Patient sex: M
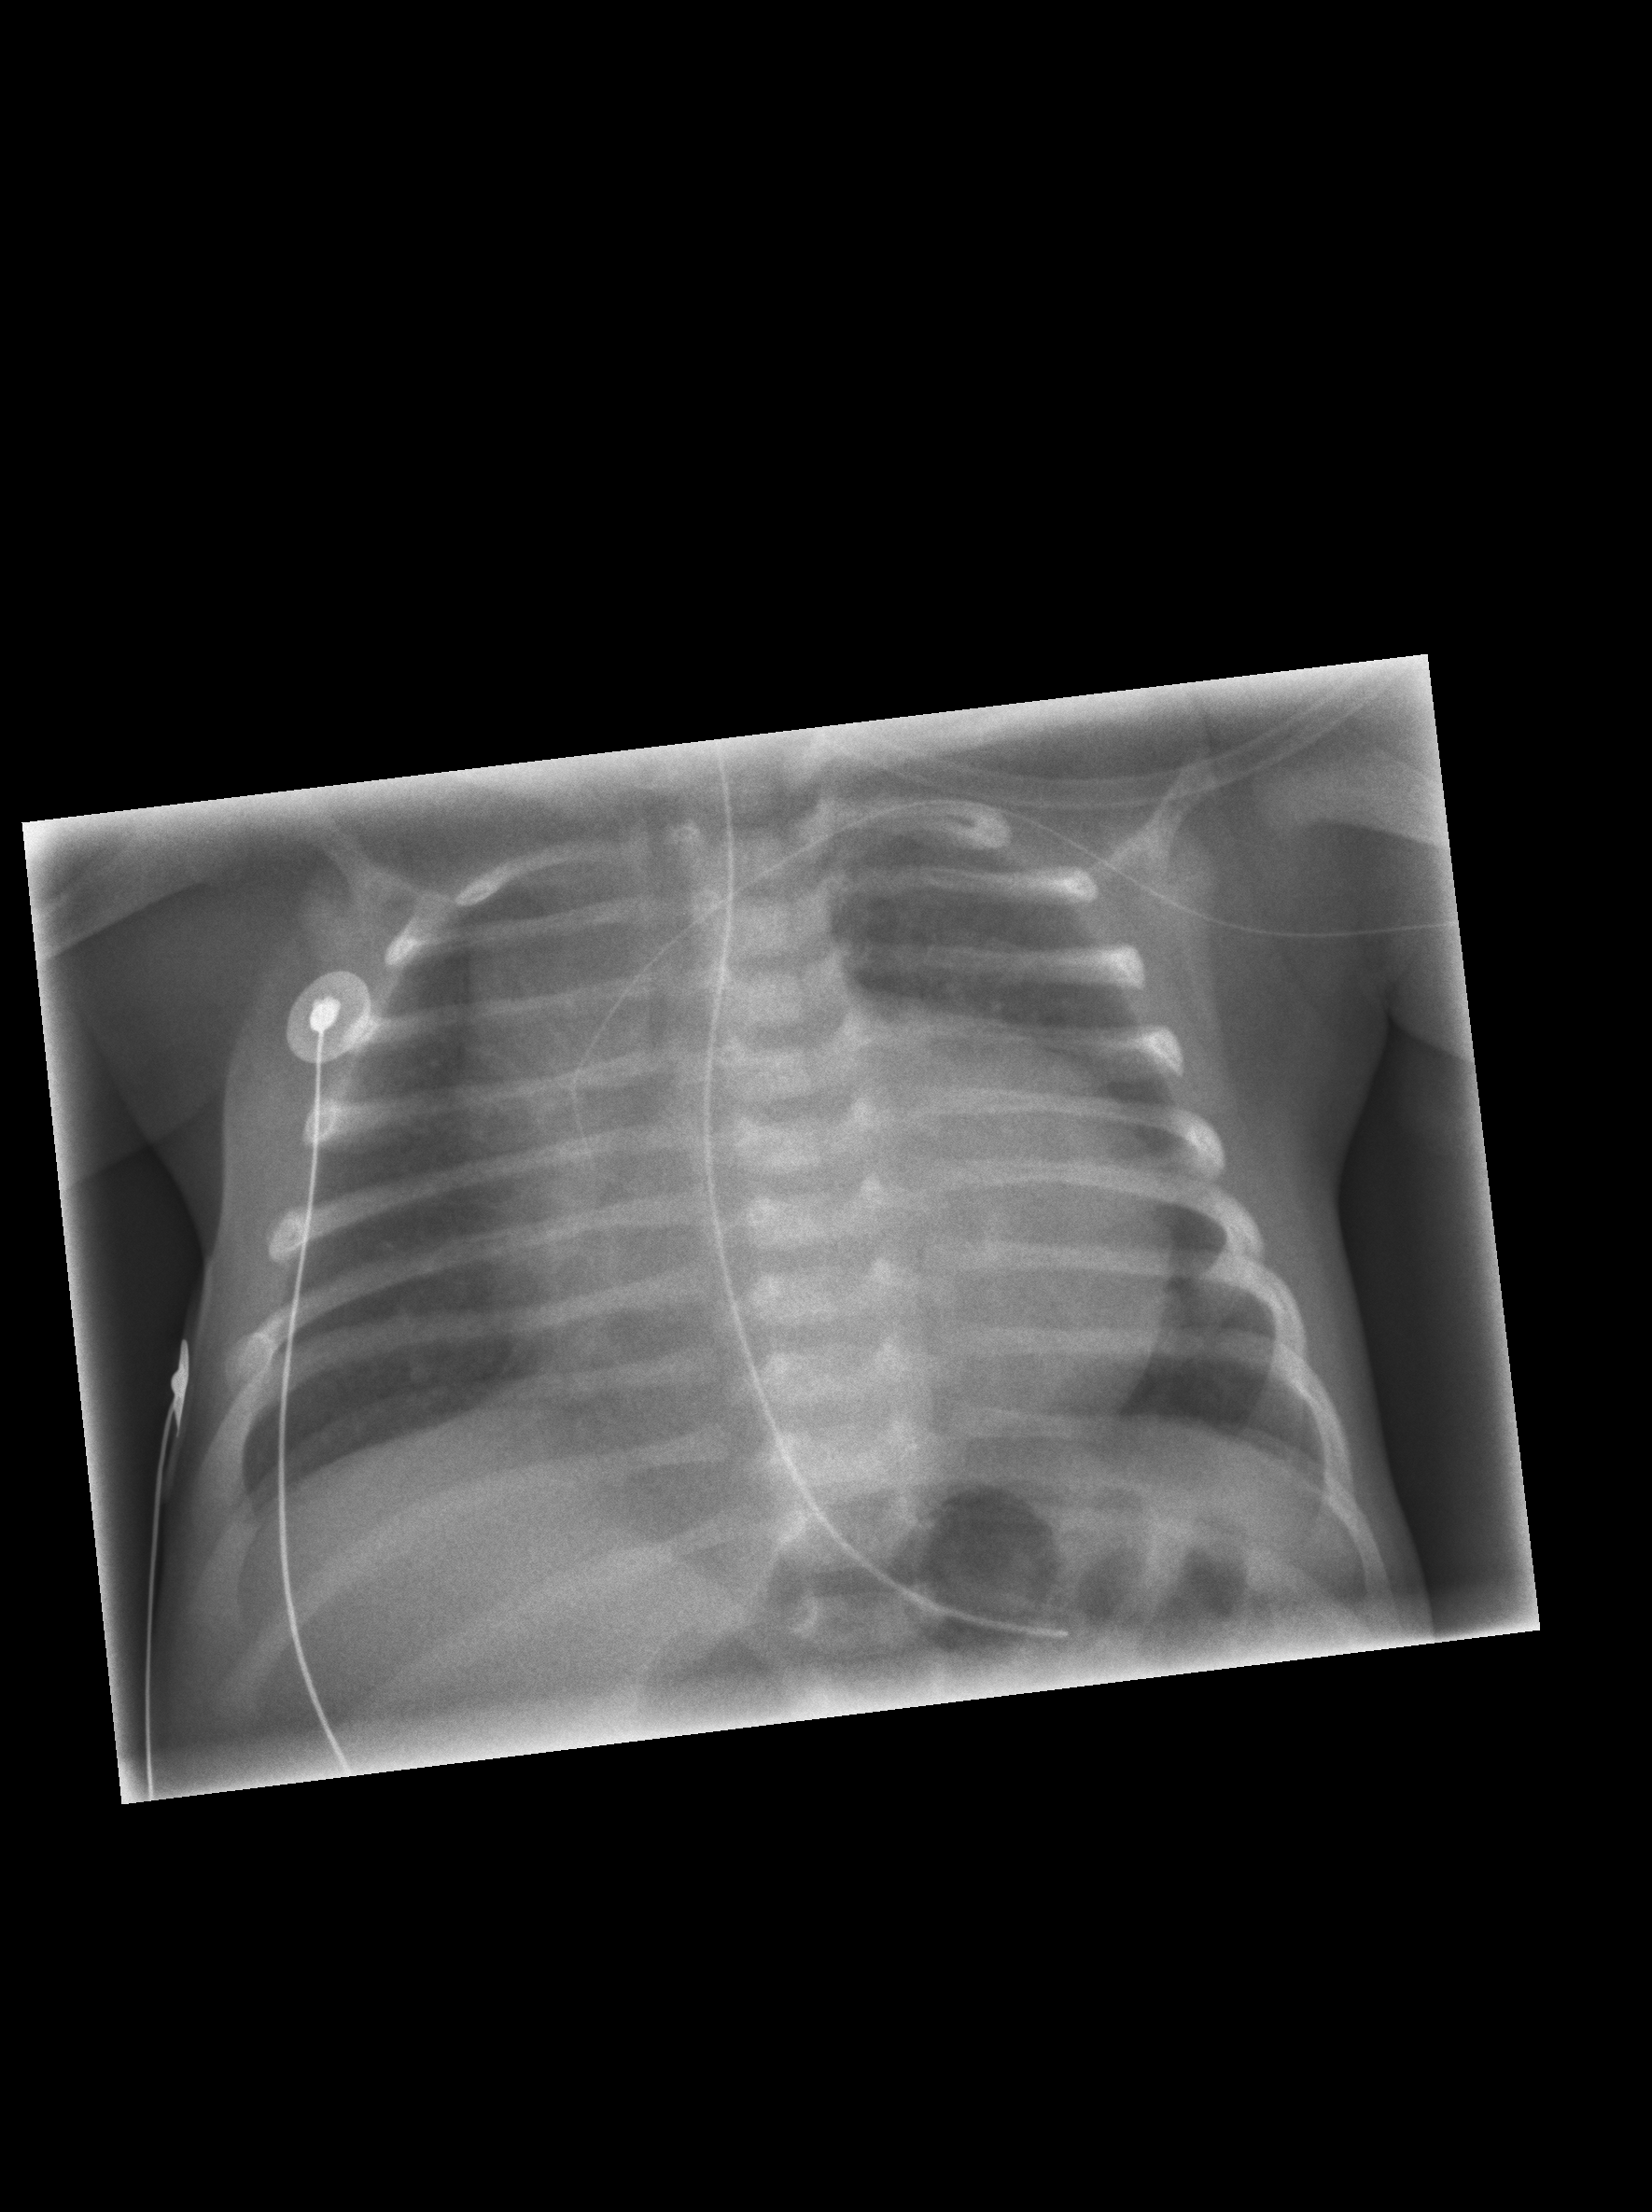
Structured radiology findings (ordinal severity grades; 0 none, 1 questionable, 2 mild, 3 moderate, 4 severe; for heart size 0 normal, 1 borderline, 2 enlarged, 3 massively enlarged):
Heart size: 3
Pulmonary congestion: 0
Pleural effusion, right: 1
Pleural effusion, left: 0
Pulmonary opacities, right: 2
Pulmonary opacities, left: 0
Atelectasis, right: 0
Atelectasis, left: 0